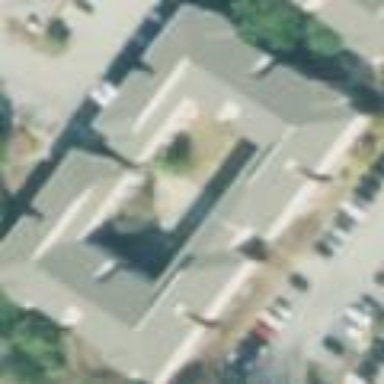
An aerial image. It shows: University building.